Question: So i took this code off of w3schools to try and learn how to build a carousel from scratch and adapted IT to my own project but i've run into a problem where it won't show the first slide by default when the page loads. the carousel works fine otherwise once you click on the balls(dots?) meant to control it.
DEFAULT SLIDE NOT SHOWING

here is the html, css and javascript code..
'''
let slideInd = 1;
showSlides(slideInd);
function showSlides(input){
let slides = document.getElementsByClassName("slides");
let balls = document.getElementsByClassName("balls");
if (input > slides.length) {slideInd = 1}
if (input < 1 ) {slideInd = slides.length}
for (let i=0; i < slides.length; i++){
slides[i].style.display = "none";
}
for (i=0; i < balls.length; i++){
balls[i].className = balls[i].className.replace(" active","");
}
slides[slideInd-1].style.display = "block";
balls[slideInd-1].className += " active";
}
function currentSlide(input) {
showSlides(slideInd = input);
}
'''
'''
.sw-containter{
max-width: 1560px;
position: relative;
margin: auto;
}
.slides{
display: none;
}
.slides img{
max-width: 1535px;
vertical-align: middle;
}
.text{
background-color: #000000;
color: white;
font-family: 'Source Code Pro', monospace;
font-weight: 400;
text-align: center;
position: absolute;
width: 1535px;
}
.balls{
cursor: pointer;
display: inline-block;
position: relative;
height: 10px;
width: 10px;
margin: 45px 3px;
background-color: #000000;
border-radius: 50%;
transition: background-color 0.6s ease;
}
.active, .balls:hover{
background-color: #D9D9D9;
}
.fade{
animation-name: fade;
animation-duration: 1s;
}
@keyframes fade{
from{opacity: .4;}
to {opacity: 1;}
}
'''
'''
<div class="sw-container">
<div class="slides fade">
<img src="/assets/imgs/fifa23.jpg" style="width:100%;">
<div class="text">Released on September 30th! Buy now!</div>
</div>
<div class="slides fade">
<img src="/assets/imgs/starocean23.webp" style="width:100%">
<div class="text">Releases on Octber 27th. Preorder Now!</div>
</div>
<div class="slides fade">
<img src="/assets/imgs/GOWcontroller.jpg" style="width:100%">
<div class="text">Preorders live now!</div>
</div>
<div class="slides fade">
<img src="/assets/imgs/gothamKnights23.jpg" style="width:100%">
<div class="text">Releases on October 21st!</div>
</div>
<div class="slides fade">
<img src="/assets/imgs/plagueTale23.jpg" style="width:100%">
<div class="text">Releases on October 18th!</div>
</div>
</div>
<!--slider balls-->
<div style="text-align:center;">
<span class="balls" onclick="currentSlide(1)"></span>
<span class="balls" onclick="currentSlide(2)"></span>
<span class="balls" onclick="currentSlide(3)"></span>
<span class="balls" onclick="currentSlide(4)"></span>
<span class="balls" onclick="currentSlide(5)"></span>
</div>
'''
Any help is greatly appreciated!
NOTE: i have a line in CSS meant to stop all the slides from showing up at once, if i remove it they stack up on the page so i don't think that's the problem.
Tried changing the loops to see if i had typed something wrong but it didn't work
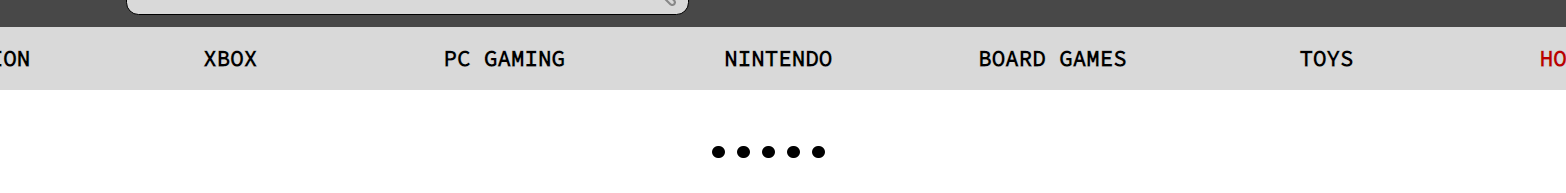
Answer: If you are using an external JavaScript file then you can call the function by adding event listeners in the JavaScript file.
Otherwise, you need to create tag and write the whole javascript code. Then it will work.
'''
let slides = document.getElementsByClassName("slides");
let balls = document.getElementsByClassName("balls");
[...balls].forEach((element, index) => {
element.addEventListener("click", () => currentSlide(index + 1))
})
let slideInd = 1;
showSlides(slideInd);
function showSlides(input){
if (input > slides.length) {slideInd = 1}
if (input < 1 ) {slideInd = slides.length}
for (let i=0; i < slides.length; i++){
slides[i].style.display = "none";
}
for (let i=0; i < balls.length; i++){
balls[i].className = balls[i].className.replace(" active","");
}
slides[slideInd-1].style.display = "block";
balls[slideInd-1].className += " active";
}
function currentSlide(input) {
showSlides(slideInd = input);
}
'''
'''
.sw-containter{
max-width: 1560px;
position: relative;
margin: auto;
}
.slides{
display: none;
}
.slides img{
max-width: 1535px;
vertical-align: middle;
}
.text{
background-color: #000000;
color: white;
font-family: 'Source Code Pro', monospace;
font-weight: 400;
text-align: center;
position: absolute;
width: 1535px;
}
.balls{
cursor: pointer;
display: inline-block;
position: relative;
height: 10px;
width: 10px;
margin: 45px 3px;
background-color: #000000;
border-radius: 50%;
transition: background-color 0.6s ease;
}
.active, .balls:hover{
background-color: #D9D9D9;
}
.fade{
animation-name: fade;
animation-duration: 1s;
}
@keyframes fade{
from{opacity: .4;}
to {opacity: 1;}
}
'''
'''
<div class="sw-container">
<div class="slides fade">
<img src="https://images.unsplash.com/photo-1472214103451-9374bd1c798e?ixlib=rb-4.0.3&ixid=MnwxMjA3fDB8MHxzZWFyY2h8Mnx8cGljfGVufDB8fDB8fA%3D%3D&w=1000&q=80" style="width:100%;">
<div class="text">Released on September 30th! Buy now!</div>
</div>
<div class="slides fade">
<img src="https://i.pinimg.com/736x/f7/75/7d/f7757d5977c6ade5ba352ec583fe8e40.jpg" style="width:100%">
<div class="text">Releases on Octber 27th. Preorder Now!</div>
</div>
<div class="slides fade">
<img src="https://images.pexels.com/photos/670720/pexels-photo-670720.jpeg?auto=compress&cs=tinysrgb&dpr=1&w=500" style="width:100%">
<div class="text">Preorders live now!</div>
</div>
</div>
<!--slider balls-->
<div style="text-align:center;">
<span class="balls"></span>
<span class="balls"></span>
<span class="balls"></span>
</div>
'''